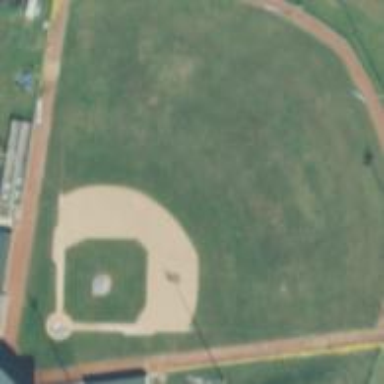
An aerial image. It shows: Baseball pitch for leisure land.